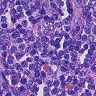
Metastatic tissue present: no